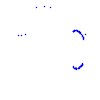
Particle: proton